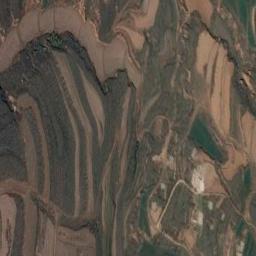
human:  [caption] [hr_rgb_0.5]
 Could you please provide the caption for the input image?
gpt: The terraces on this mountain are all parallel to each other .

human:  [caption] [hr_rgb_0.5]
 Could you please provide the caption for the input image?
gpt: There are many plants on the terrace .

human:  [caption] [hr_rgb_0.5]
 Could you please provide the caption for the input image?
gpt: The bare and green terrace is next to some trees .

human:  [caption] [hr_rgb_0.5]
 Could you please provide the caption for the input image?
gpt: A large layer of brown and green mixed terraces .

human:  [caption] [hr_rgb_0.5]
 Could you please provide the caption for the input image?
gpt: There are many brown terraces and some green ones .